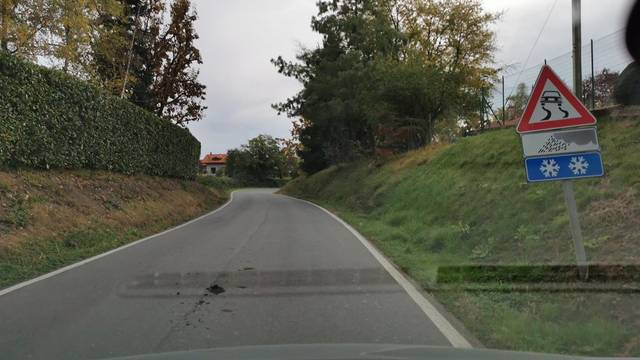
Region: Italy
Coordinates: 45.302, 7.579